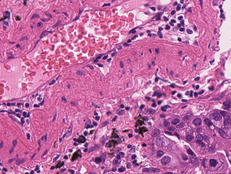
Tumor epithelial tissue: yes
Tumor-associated stroma tissue: yes
Normal tissue: no